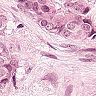
Metastatic tissue present: yes